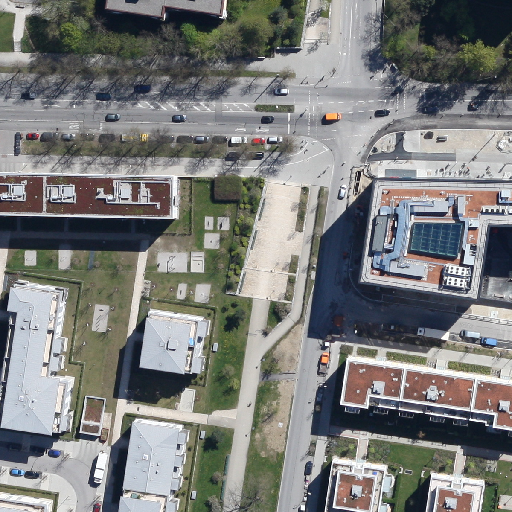
Referring expression: vehicle driving on the road